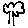
Label: tree